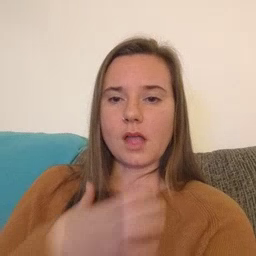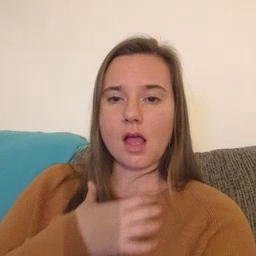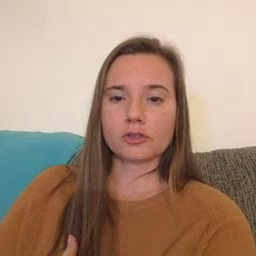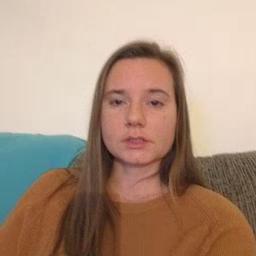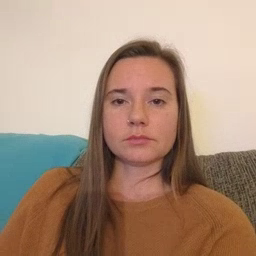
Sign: hungry